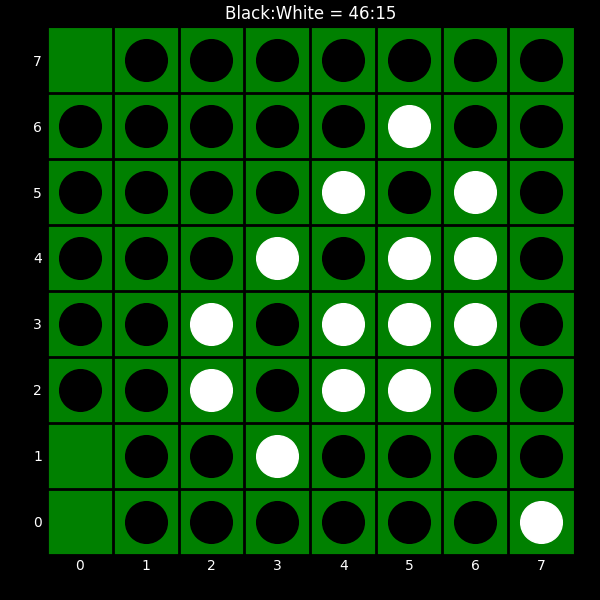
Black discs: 46
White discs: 15